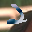
Label: 2